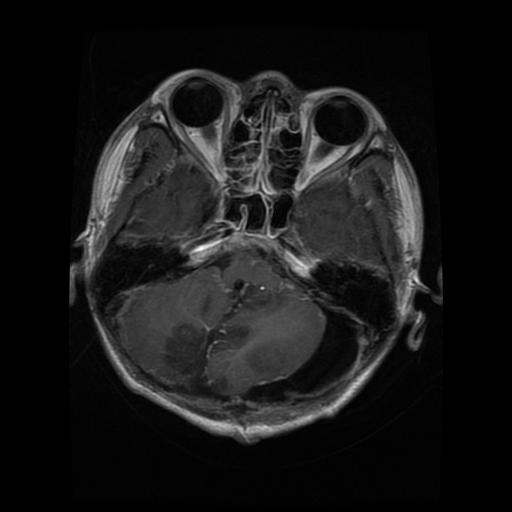
Label: glioma